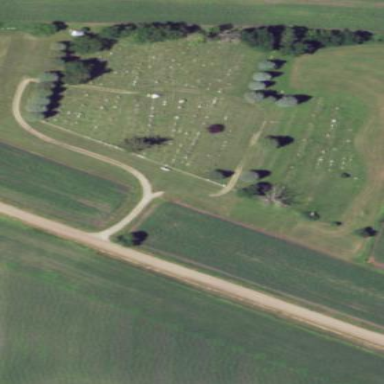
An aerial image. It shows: Cemetery.